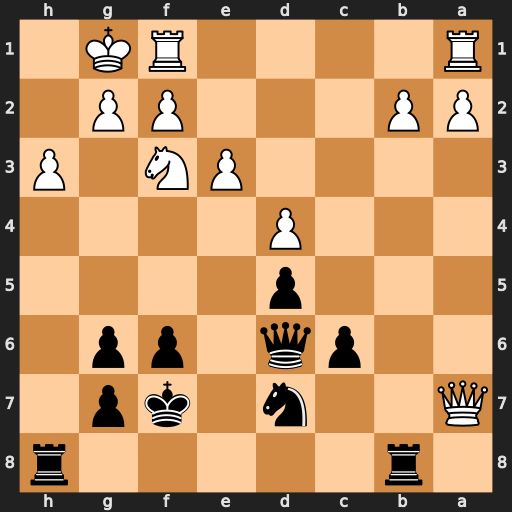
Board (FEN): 1r5r/Q2n1kp1/2pq1pp1/3p4/3P4/4PN1P/PP3PP1/R4RK1
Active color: b
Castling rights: -
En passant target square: -
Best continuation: Ra8 Qb7 Rhb8 Qxa8 Rxa8